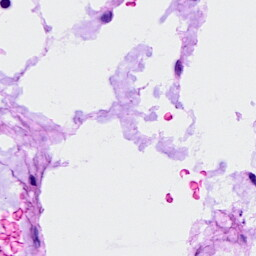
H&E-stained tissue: Ovarian